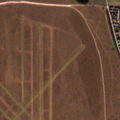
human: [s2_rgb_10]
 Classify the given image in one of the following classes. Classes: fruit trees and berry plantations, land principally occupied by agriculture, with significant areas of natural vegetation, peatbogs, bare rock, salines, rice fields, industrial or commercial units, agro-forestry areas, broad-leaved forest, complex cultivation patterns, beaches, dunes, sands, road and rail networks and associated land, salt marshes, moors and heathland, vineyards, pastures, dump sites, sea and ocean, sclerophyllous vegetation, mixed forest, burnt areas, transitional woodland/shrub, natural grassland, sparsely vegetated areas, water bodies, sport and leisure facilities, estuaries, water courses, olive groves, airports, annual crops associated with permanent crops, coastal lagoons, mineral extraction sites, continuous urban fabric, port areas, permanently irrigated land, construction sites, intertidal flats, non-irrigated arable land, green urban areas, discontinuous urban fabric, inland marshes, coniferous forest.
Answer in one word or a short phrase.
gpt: discontinuous urban fabric, green urban areas, non-irrigated arable land